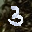
Label: 3